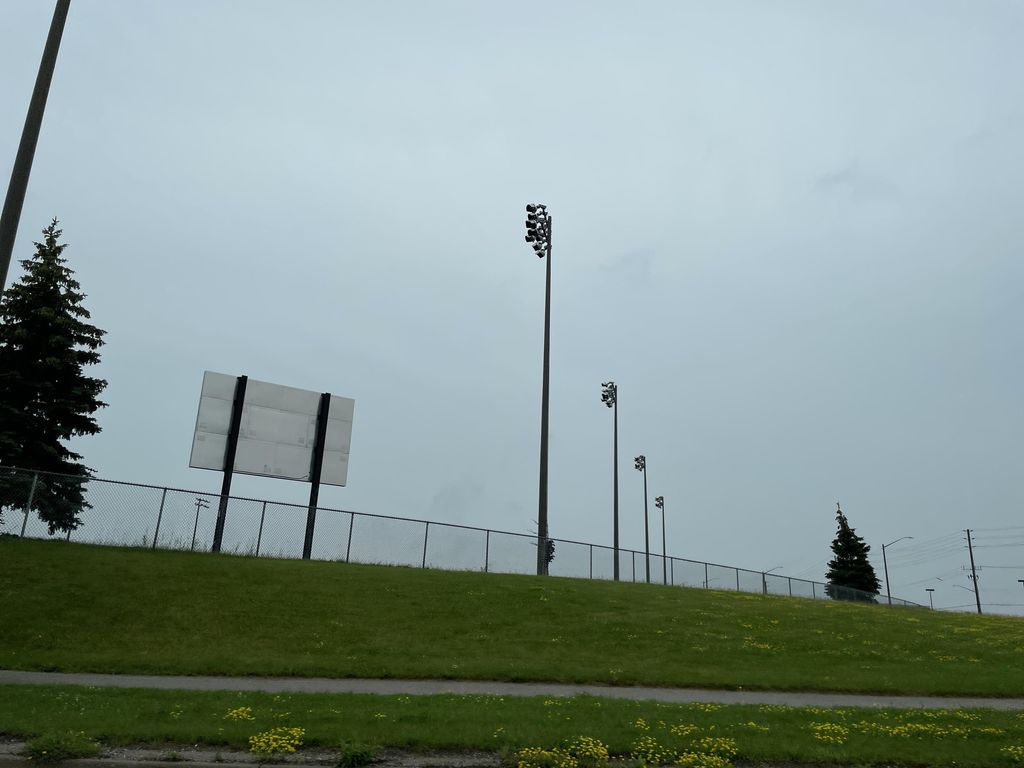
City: kitchener-waterloo